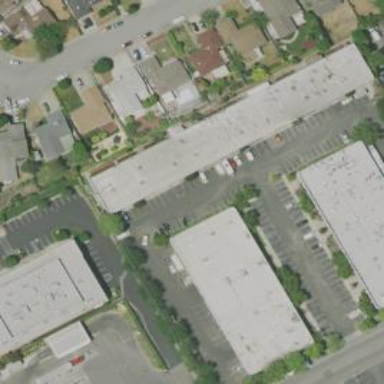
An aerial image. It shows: Retail building.